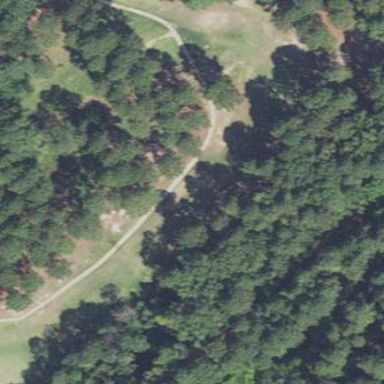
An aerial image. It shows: Scenic golf fairway.